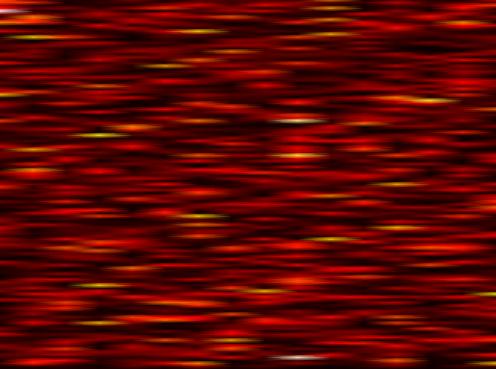
Label: FOFDM